Question:
use the swagger-ui,But I don't know how to build server in php .and Why the Response body does not reponse the "sd" and "s" ,How to use the swagger-ui with the php?I am try hard,does any body to help me ?
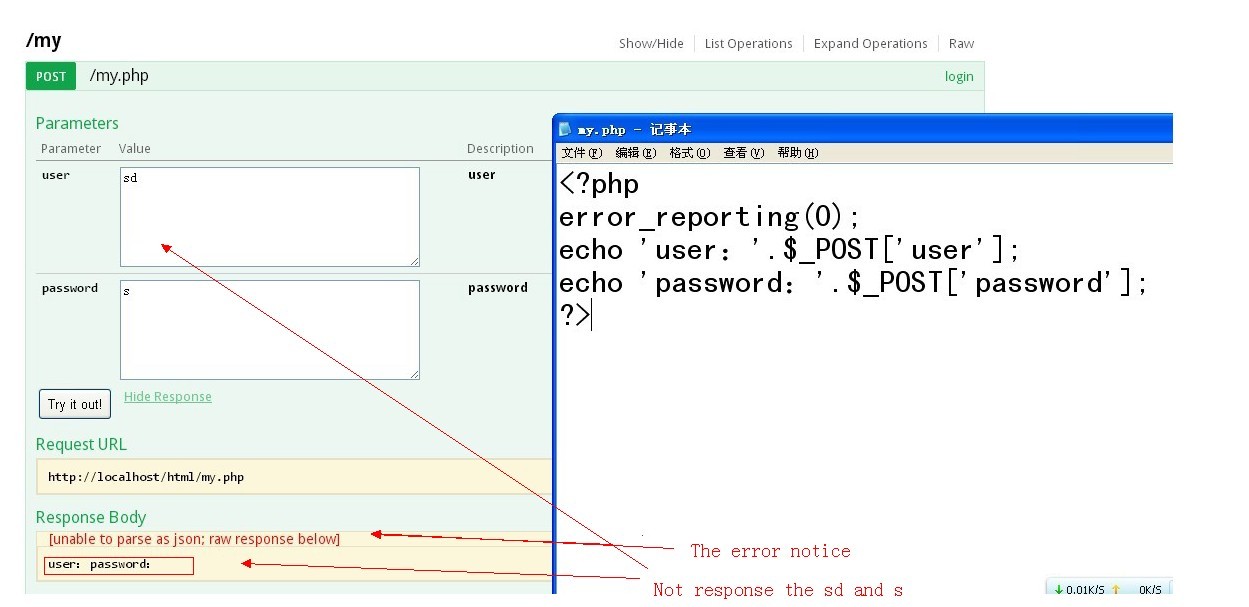
Answer: take a look at restler <URL>
Alternatively you can construct the swagger docs manually, like here:
<URL>